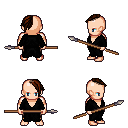
a pixel art fantasy rpg character, male body template, human, light skin, gray robe, gold greaves, brown long mohawk hairstyle, spear, four views (front, back, left, right), 2x2 character sprite sheet, small pixel art, hard edges, no anti-aliasing